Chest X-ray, AP view. Patient: 16 years old, sex M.
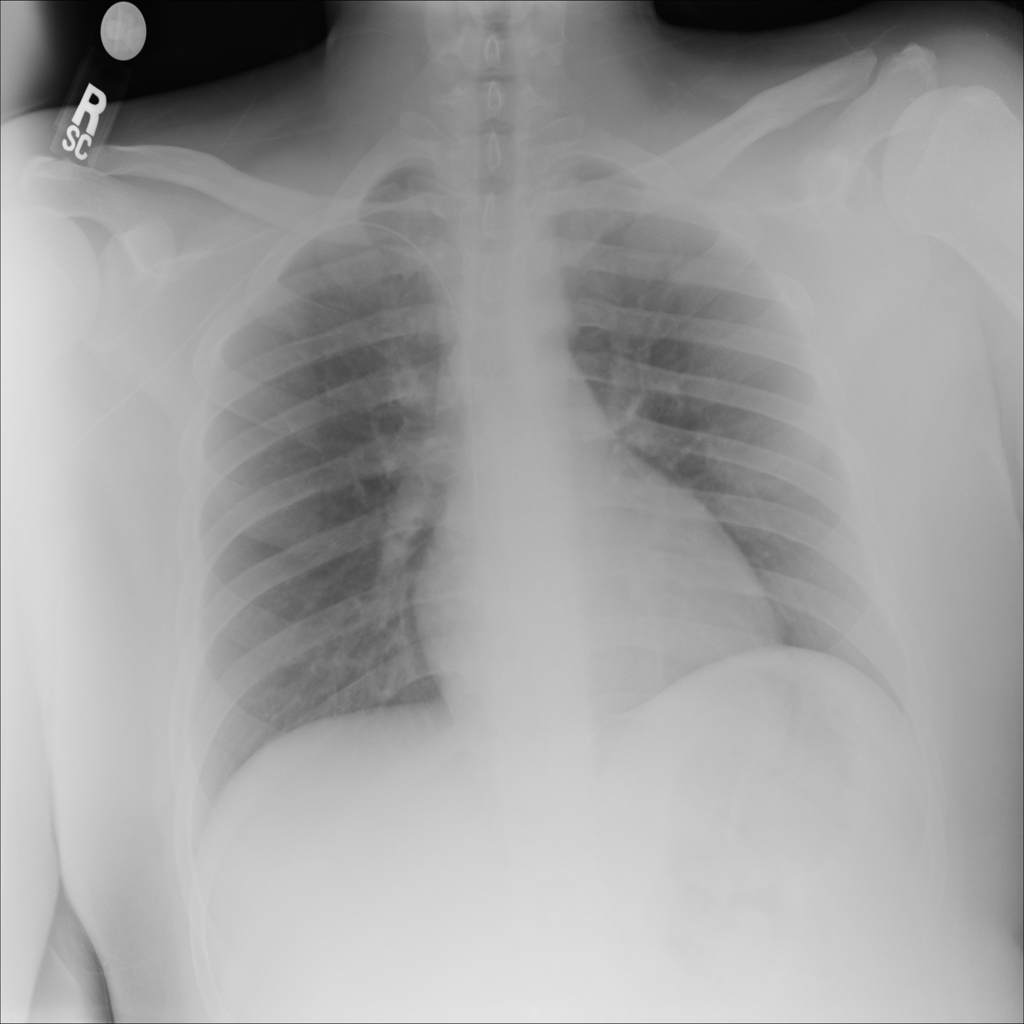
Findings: No Finding